Свинцовая проволочка диаметром $d=0.3~ мм$ плавится при пропускании через нее тока $i =1.8~ А$, а проволочка диаметром $D =0.6~ мм$ — при токе $I=5~ А$.
При каком токе разорвет цепь (см. рис.) предохранитель, составленный из двух свинцовых проволочек указанных диаметров, соединенных параллельно?
А из двадцати тонких и одной толстой, соединенных параллельно? Считать, что сопротивление нагрузки $R_н$, гораздо больше сопротивления предохранителя $R_{пр}$, а длины проволочек одинаковые.
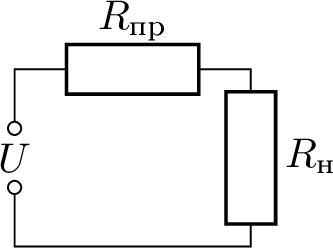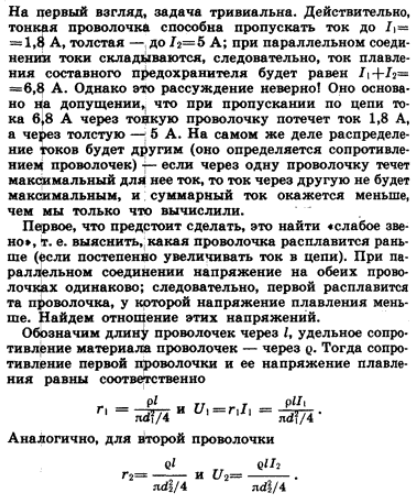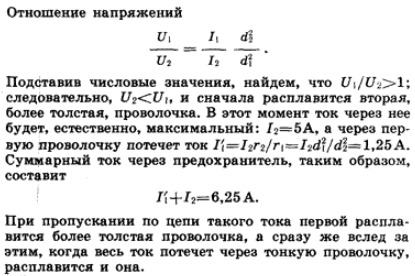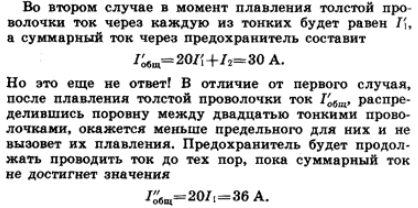
Темы:
T, Постоянный ток, Электричество, Всероссийские